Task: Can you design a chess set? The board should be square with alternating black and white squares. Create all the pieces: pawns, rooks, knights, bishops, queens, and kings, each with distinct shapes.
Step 5119:
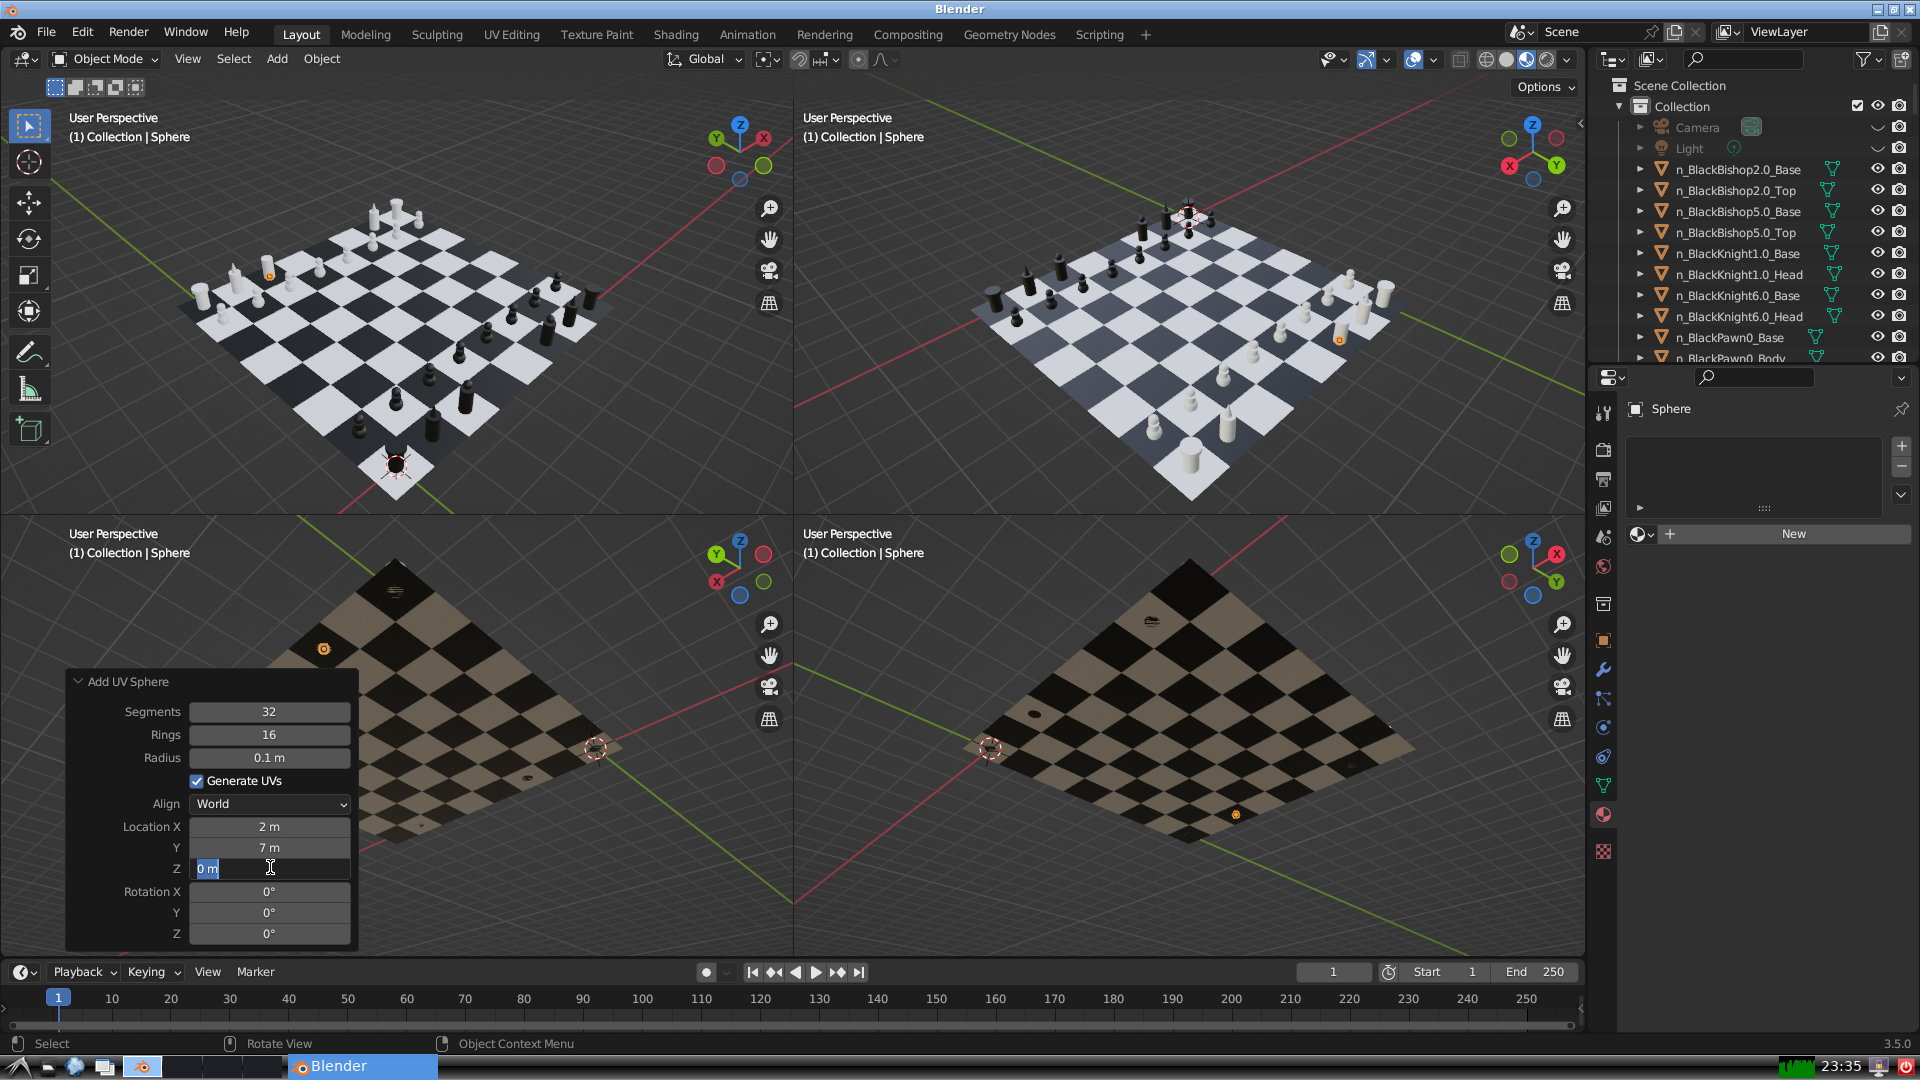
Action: input_text: 0.7